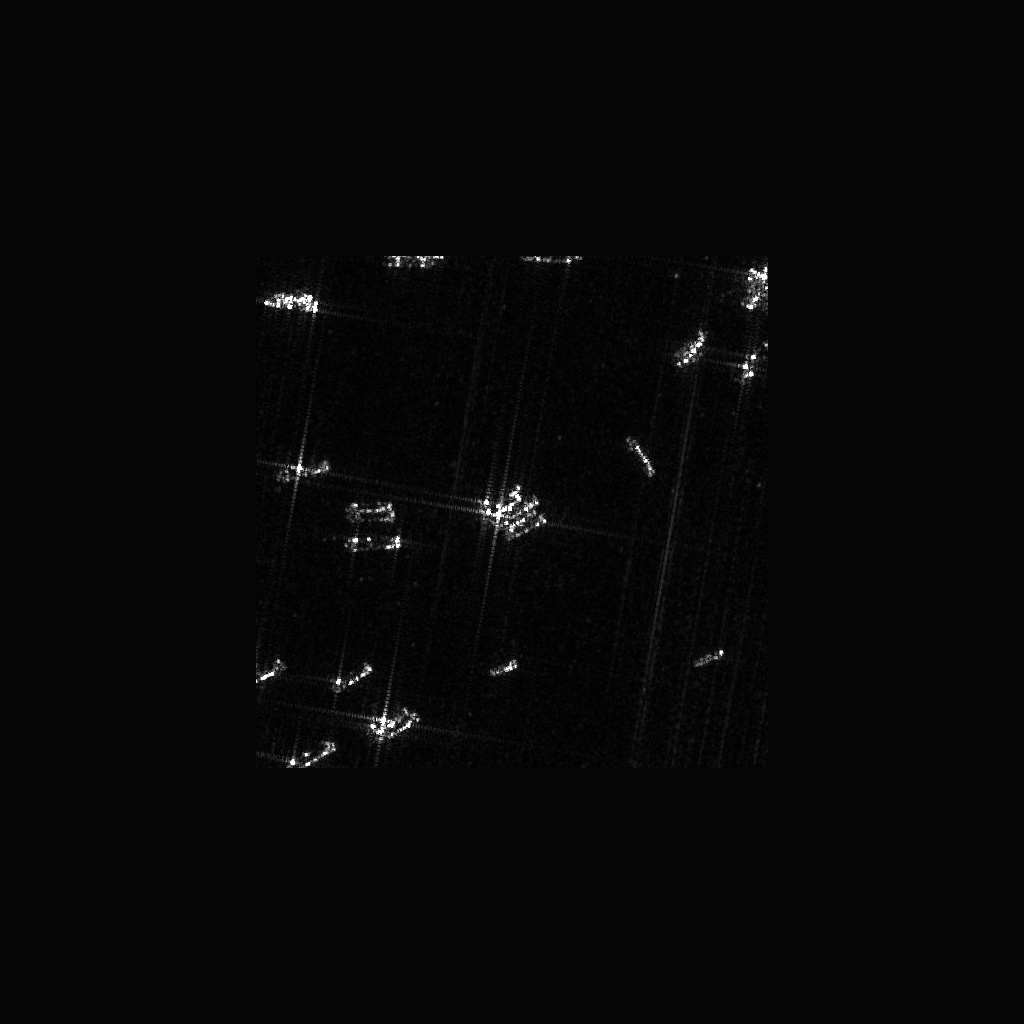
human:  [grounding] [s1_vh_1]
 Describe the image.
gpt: In the satellite image, there is  <ref>6 small dredger </ref> <box>[[33, 64, 34, 68, 62], [35, 50, 37, 55, 90], [35, 47, 37, 52, 90], [50, 49, 52, 54, 58], [49, 47, 51, 52, 58], [47, 46, 49, 51, 58]]</box> located at center,  <ref>2 small dredger </ref> <box>[[29, 71, 31, 76, 64], [38, 68, 39, 73, 62]]</box> located at bottom,  <ref>1 small dredger </ref> <box>[[28, 43, 30, 48, 84]]</box> located at left,  <ref>1 medium container </ref> <box>[[24, 28, 31, 30, 5]]</box> located at top left,  <ref>1 medium container </ref> <box>[[25, 63, 27, 67, 59]]</box> located at left,  <ref>4 medium container </ref> <box>[[48, 63, 50, 67, 59], [68, 62, 69, 66, 59], [66, 31, 68, 36, 59], [60, 43, 64, 46, 59]]</box> located at center,  <ref>1 medium container </ref> <box>[[72, 32, 74, 37, 43]]</box> located at right,  <ref>1 medium container </ref> <box>[[37, 24, 43, 26, 5]]</box> located at top,  <ref>1 medium container </ref> <box>[[72, 25, 75, 30, 33]]</box> located at top right.